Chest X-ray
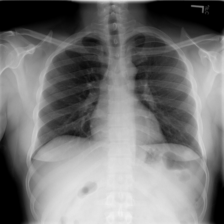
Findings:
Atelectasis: negative
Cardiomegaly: negative
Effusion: negative
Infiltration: negative
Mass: negative
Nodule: negative
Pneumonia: negative
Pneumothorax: negative
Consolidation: negative
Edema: negative
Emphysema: negative
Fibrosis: negative
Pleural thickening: negative
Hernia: negative